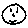
Label: smiley face